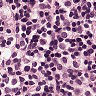
Metastatic tissue present: no